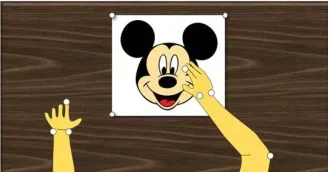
Kinematic evaluation protocol. (B) Top view of evaluation during range movement.
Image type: radiology (ct)